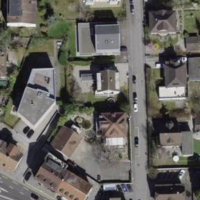
EUNIS habitat code: 54
Species observed at this site:
Ilex aquifolium